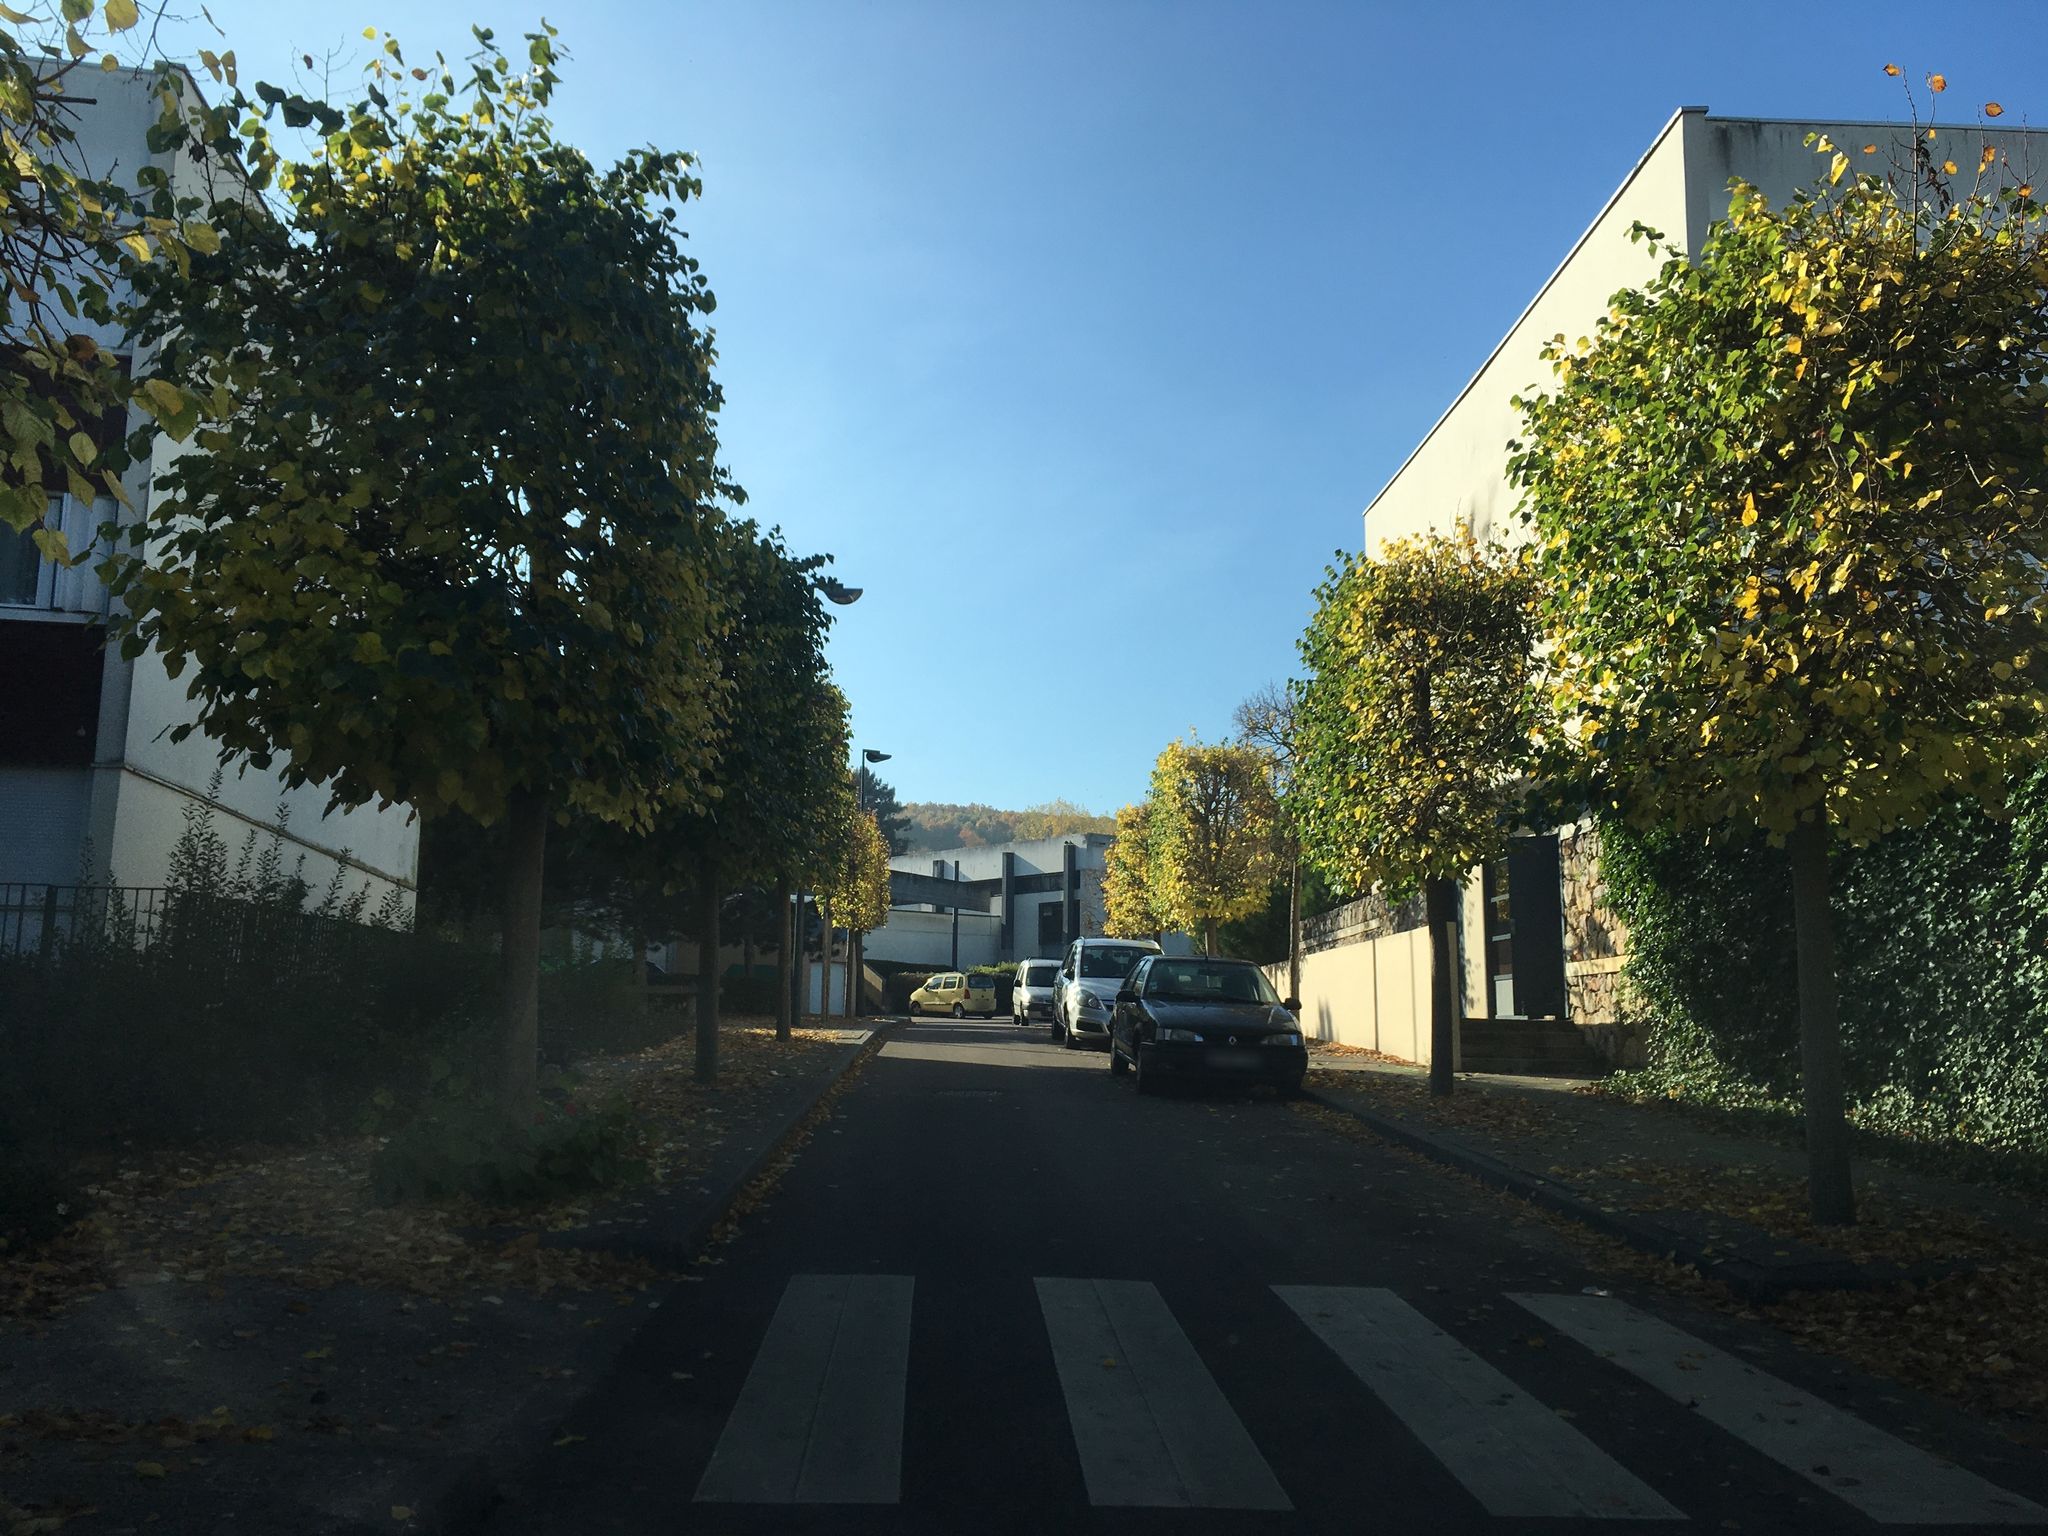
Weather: clear
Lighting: day
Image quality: good
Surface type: walking surface
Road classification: service, unclassified
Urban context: dense urban cluster
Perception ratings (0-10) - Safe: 6.82, Lively: 4.88, Beautiful: 7.11, Boring: 4.89, Depressing: 4.25, Wealthy: 2.65